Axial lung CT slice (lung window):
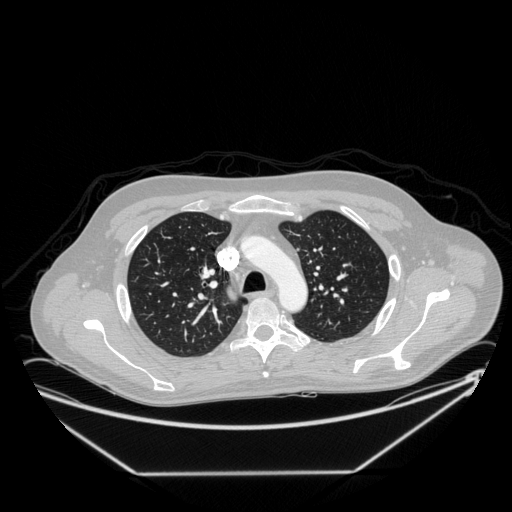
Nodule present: no